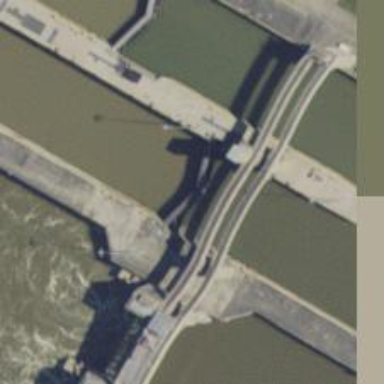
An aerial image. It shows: Lock gate along waterway.